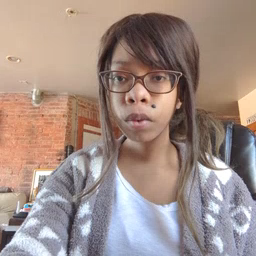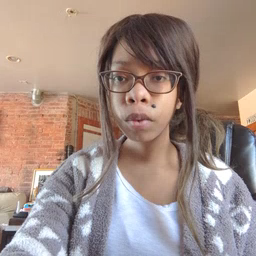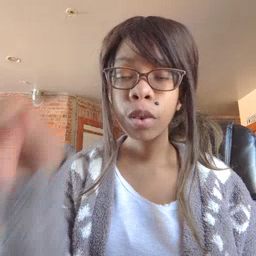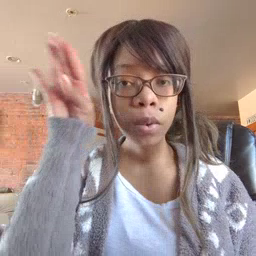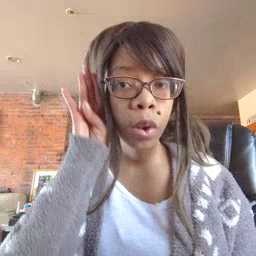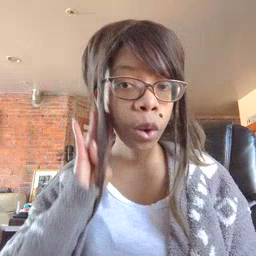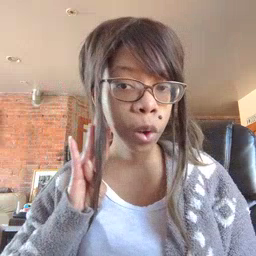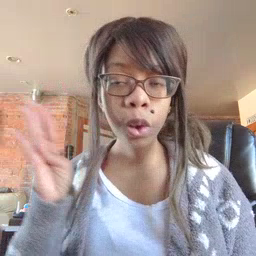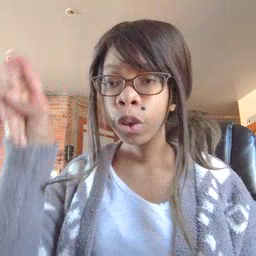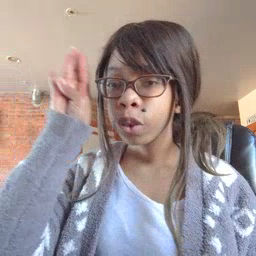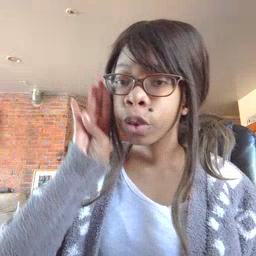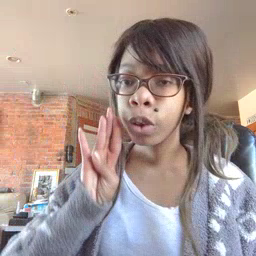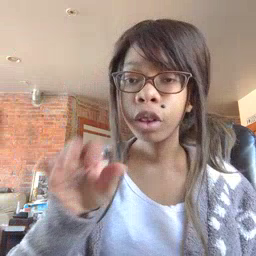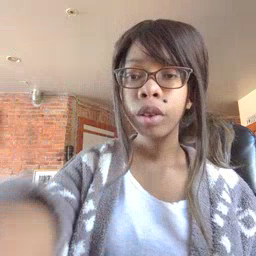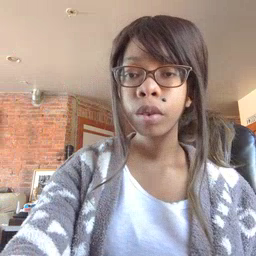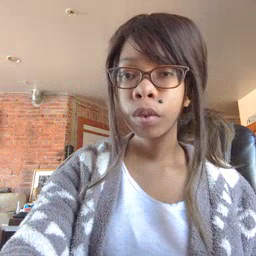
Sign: brown